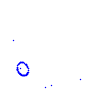
Particle: proton